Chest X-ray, PA view. Patient: 49 years old, sex M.
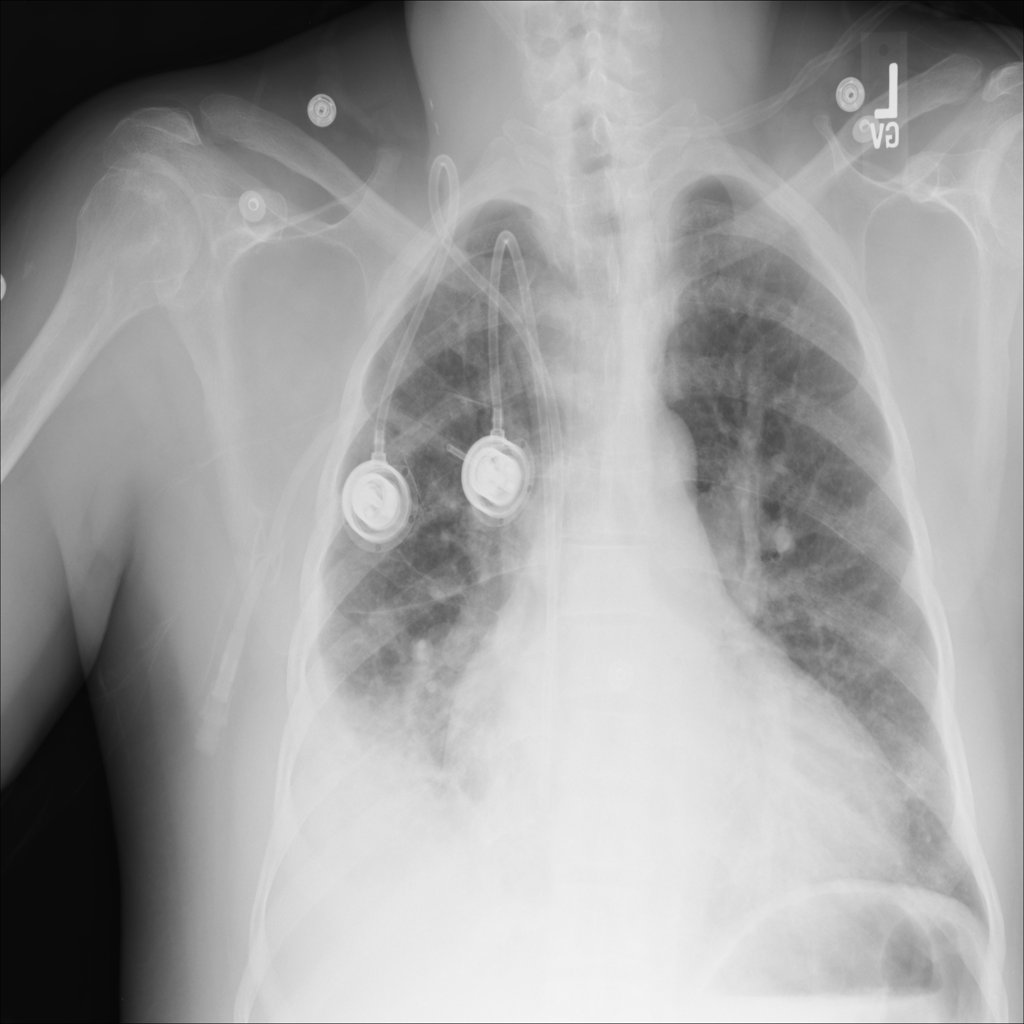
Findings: Cardiomegaly, Infiltration